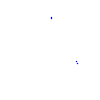
Particle: proton